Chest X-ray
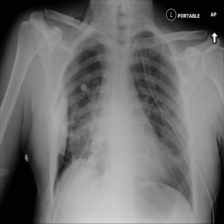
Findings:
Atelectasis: negative
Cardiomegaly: negative
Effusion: negative
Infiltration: positive
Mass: negative
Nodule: negative
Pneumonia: negative
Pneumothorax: positive
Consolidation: negative
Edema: negative
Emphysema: positive
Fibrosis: negative
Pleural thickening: negative
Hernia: negative